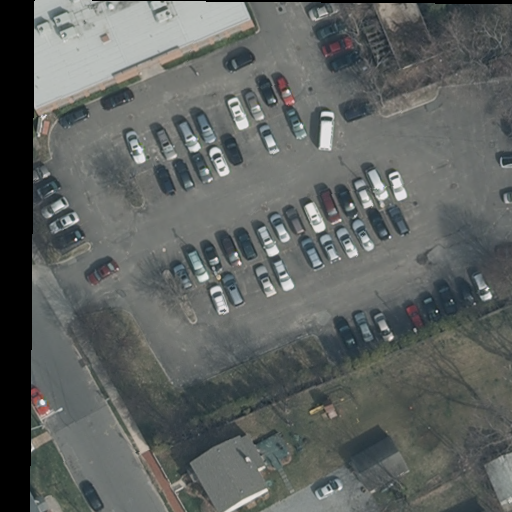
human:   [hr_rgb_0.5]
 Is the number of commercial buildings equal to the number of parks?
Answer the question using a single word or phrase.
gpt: no

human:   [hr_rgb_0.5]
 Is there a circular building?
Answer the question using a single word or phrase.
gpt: no

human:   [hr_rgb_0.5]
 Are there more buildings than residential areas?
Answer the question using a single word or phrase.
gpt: yes

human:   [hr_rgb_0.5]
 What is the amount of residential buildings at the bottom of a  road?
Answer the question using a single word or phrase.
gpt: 2

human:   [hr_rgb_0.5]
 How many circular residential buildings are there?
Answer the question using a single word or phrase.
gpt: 0

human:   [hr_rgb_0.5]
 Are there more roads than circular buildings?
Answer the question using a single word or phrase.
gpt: yes

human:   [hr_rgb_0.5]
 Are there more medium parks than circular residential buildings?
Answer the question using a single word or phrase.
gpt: no

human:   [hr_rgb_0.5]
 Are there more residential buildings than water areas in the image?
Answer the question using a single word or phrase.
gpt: yes

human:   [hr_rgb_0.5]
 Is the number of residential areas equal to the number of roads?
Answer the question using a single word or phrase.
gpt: no

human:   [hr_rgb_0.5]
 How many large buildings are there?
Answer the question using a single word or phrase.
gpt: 1

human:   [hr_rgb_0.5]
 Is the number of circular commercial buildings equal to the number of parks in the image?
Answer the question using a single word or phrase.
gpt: no

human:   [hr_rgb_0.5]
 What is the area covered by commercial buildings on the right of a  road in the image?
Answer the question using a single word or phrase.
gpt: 126m2

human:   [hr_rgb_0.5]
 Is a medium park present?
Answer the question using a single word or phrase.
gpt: no

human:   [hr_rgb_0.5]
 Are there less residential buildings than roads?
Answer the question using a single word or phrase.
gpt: no

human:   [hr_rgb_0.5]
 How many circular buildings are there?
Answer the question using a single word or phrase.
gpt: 0

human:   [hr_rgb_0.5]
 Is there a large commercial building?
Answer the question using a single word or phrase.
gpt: yes

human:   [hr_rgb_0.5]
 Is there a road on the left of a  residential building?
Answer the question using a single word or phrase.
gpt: yes

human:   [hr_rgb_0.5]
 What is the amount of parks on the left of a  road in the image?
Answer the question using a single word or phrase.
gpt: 1

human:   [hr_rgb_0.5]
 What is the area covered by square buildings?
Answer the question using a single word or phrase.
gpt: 0m2

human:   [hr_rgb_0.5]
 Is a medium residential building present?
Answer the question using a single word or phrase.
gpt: no

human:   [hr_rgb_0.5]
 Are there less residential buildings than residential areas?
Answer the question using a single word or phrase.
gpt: no

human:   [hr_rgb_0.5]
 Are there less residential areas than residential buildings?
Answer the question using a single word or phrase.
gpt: yes

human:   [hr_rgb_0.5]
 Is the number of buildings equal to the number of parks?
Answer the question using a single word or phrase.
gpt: no

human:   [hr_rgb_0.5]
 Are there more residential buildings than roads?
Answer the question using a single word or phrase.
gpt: no

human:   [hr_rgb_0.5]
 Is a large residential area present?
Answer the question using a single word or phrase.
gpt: yes

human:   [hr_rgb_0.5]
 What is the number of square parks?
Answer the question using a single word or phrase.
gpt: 0

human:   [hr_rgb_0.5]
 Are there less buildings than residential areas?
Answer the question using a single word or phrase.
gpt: no

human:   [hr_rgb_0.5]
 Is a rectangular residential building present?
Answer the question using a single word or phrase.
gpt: yes

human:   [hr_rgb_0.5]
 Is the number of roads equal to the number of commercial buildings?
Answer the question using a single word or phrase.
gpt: yes

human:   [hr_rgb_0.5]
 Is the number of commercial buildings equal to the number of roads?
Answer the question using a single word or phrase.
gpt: yes

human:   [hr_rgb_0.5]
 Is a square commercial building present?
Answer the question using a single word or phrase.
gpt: no

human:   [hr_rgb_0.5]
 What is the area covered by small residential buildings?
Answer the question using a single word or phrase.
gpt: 99m2

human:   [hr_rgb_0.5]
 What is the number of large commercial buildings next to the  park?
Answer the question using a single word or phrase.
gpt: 1

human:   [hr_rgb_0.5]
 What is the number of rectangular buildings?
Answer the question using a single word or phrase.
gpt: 5

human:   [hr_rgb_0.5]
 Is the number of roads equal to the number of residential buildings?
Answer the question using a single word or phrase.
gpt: yes

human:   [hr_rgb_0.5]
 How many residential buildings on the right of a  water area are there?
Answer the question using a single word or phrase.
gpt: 0